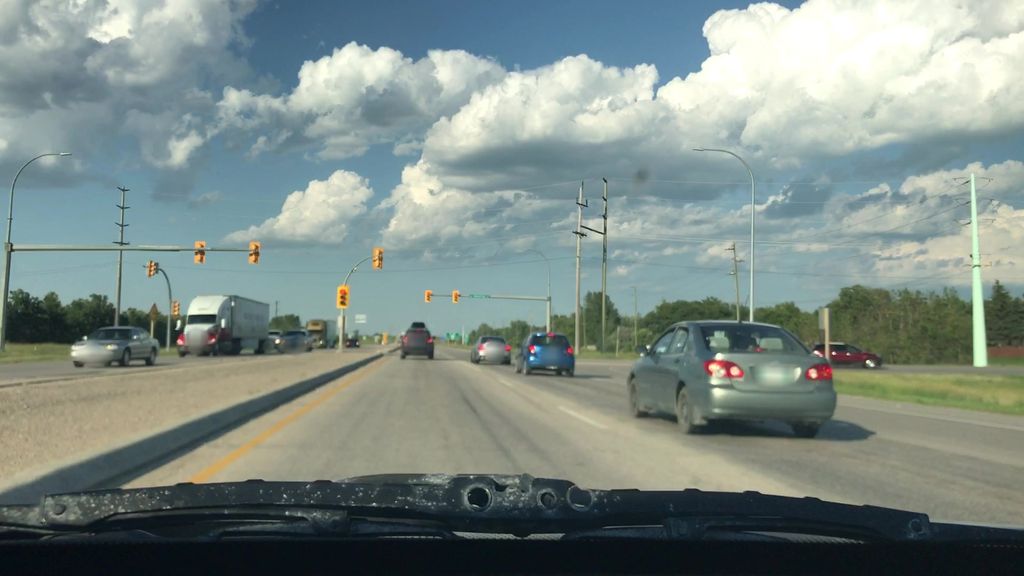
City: winnipeg